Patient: sex M, age 65
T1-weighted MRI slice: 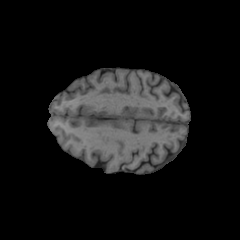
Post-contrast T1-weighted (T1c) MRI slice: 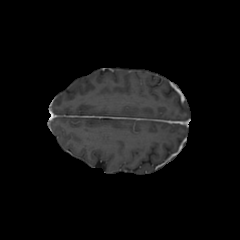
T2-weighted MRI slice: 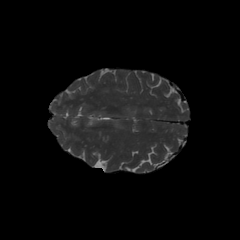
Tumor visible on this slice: no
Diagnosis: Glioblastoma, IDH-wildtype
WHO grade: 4